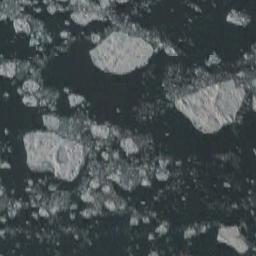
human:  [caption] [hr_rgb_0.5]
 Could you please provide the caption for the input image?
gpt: Three large pieces of sea ice and some small pieces of ice sea float in the deep blue sea .

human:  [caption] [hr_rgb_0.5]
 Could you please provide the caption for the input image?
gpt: There are sea ice of different sizes .

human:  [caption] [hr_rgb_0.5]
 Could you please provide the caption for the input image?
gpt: Several large ice cubes of various sizes and surrounding small pieces of ice float on the deep blue sea .

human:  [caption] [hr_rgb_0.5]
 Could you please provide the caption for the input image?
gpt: There are many ice on the dark green sea .

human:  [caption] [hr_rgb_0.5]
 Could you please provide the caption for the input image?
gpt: There are many pieces of sea ice .